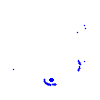
Particle: pion